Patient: sex F, age 52
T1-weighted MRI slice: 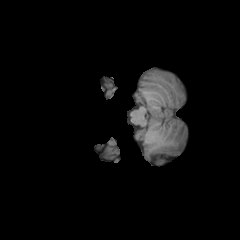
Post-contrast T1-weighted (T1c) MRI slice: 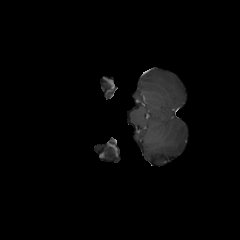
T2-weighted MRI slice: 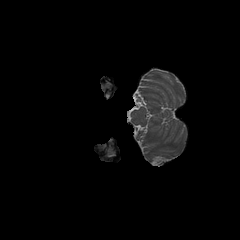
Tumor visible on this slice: no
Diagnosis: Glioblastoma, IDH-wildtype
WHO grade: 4